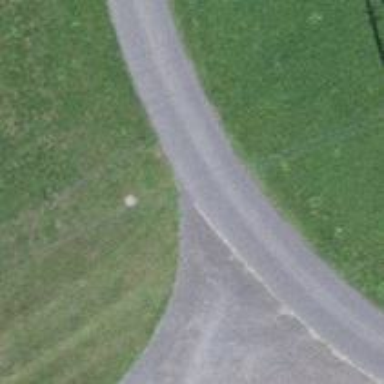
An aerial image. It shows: Unclassified road with paved surface.